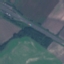
Label: Highway